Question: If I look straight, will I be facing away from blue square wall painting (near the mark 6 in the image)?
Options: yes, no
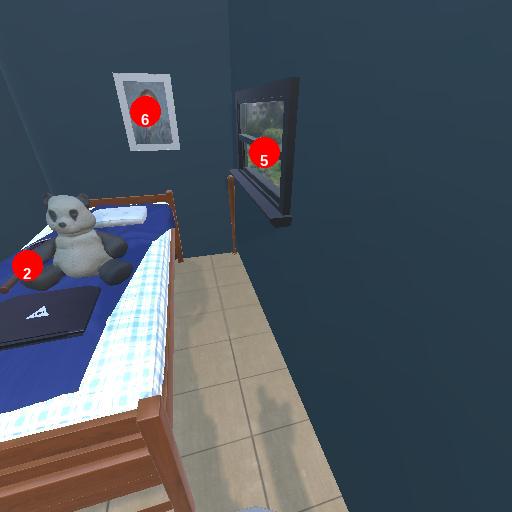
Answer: yes